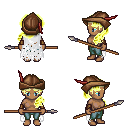
a pixel art fantasy rpg character, female body template, human, dark skin, white tattered cape, teal pants, gold princess hairstyle, leather cap, leather bracers, spear, four views (front, back, left, right), 2x2 character sprite sheet, small pixel art, hard edges, no anti-aliasing